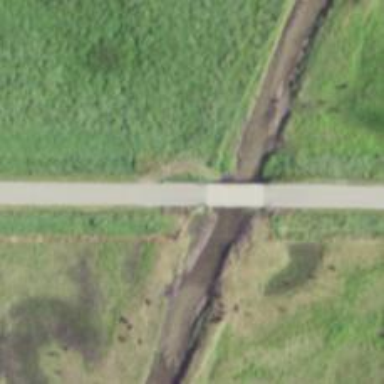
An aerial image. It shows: Unclassified road on bridge.